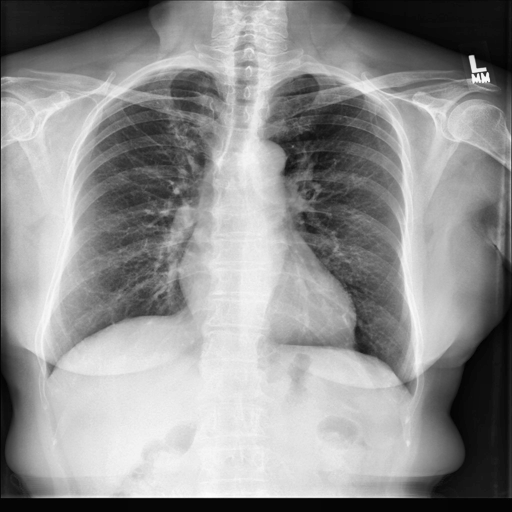
Finding: NORMAL